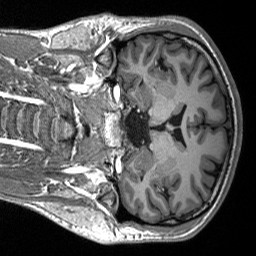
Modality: T1w
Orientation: coronal
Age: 27
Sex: male
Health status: healthy
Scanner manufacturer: siemens
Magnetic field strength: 3 T
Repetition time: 2.53 s
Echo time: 0.00219 s